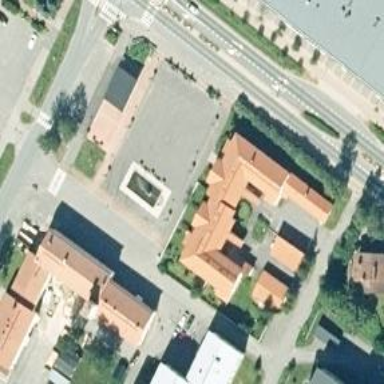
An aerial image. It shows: Asphalt footway leading to marketplace.